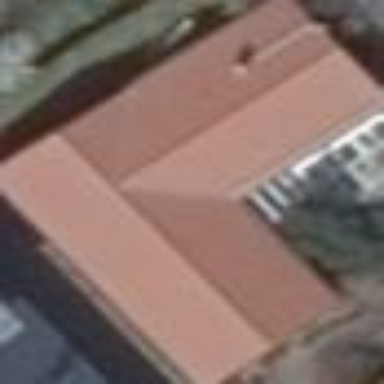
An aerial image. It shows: Detached building with gabled roof.